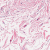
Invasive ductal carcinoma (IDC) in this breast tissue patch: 0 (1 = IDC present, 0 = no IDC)